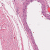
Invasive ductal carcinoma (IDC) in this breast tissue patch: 0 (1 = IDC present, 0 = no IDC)